Question: I am using Bootstrap 3 and I have this result (see pic). Now I am upgrading to Bootstrap 4 but I have no Idea how to reach same result with Bootstrap 4.

'''
<form class="form form-signup" name="form_details" action="" method="post">
<div class="form-group">
<div class="input-group">
<span class="input-group-addon">
<span class="glyphicon glyphicon-user"></span>
</span>
<input type="text" class="form-control" name="lastname" id="lastname" placeholder="Last" value="" />
<input type="text" class="form-control" name="firstname" id="firstname" placeholder="Name" value="" />
</div>
<label id="error" class="valid error" for="lastname" generated="true">
</div>
'''
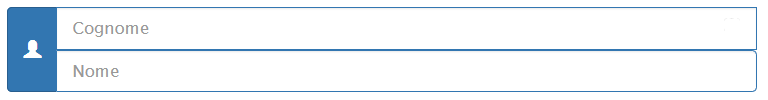
Answer: Use the flexbox utility classes to stack the inputs vertically inside the input group.
'''
<div class="input-group">
<div class="input-group-prepend">
<span class="input-group-text">
<i class="fa fa-user"></i>
</span>
</div>
<div class="d-flex flex-column border rounded-right flex-grow-1">
<input type="text" class="form-control border-top-0 border-left-0 border-right-0 border-bottom" name="lastname" id="lastname" placeholder="Last" value="">
<input type="text" class="form-control border-0" name="firstname" id="firstname" placeholder="Name" value="">
</div>
</div>
'''
<URL>